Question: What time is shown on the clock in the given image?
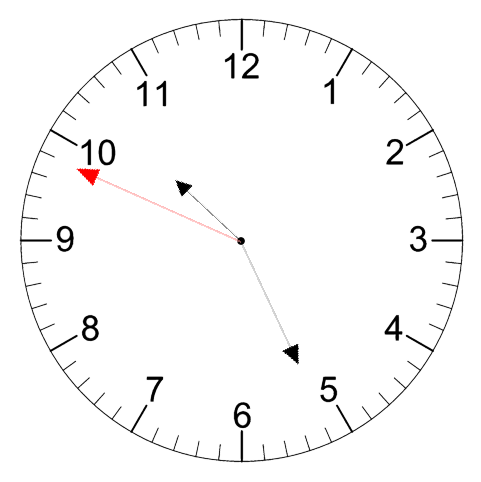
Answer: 10:25:49